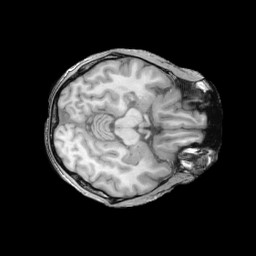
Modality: T1w
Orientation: axial
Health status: ill
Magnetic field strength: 3 T